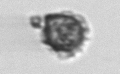
Label: Syracosphaera_pulchra